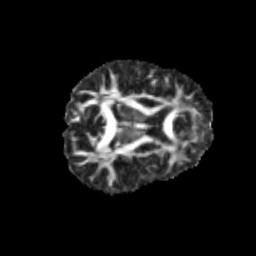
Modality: FA
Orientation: axial
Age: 13
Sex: female
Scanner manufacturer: siemens
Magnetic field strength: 3 T
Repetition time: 3.8 s
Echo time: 0.07 s